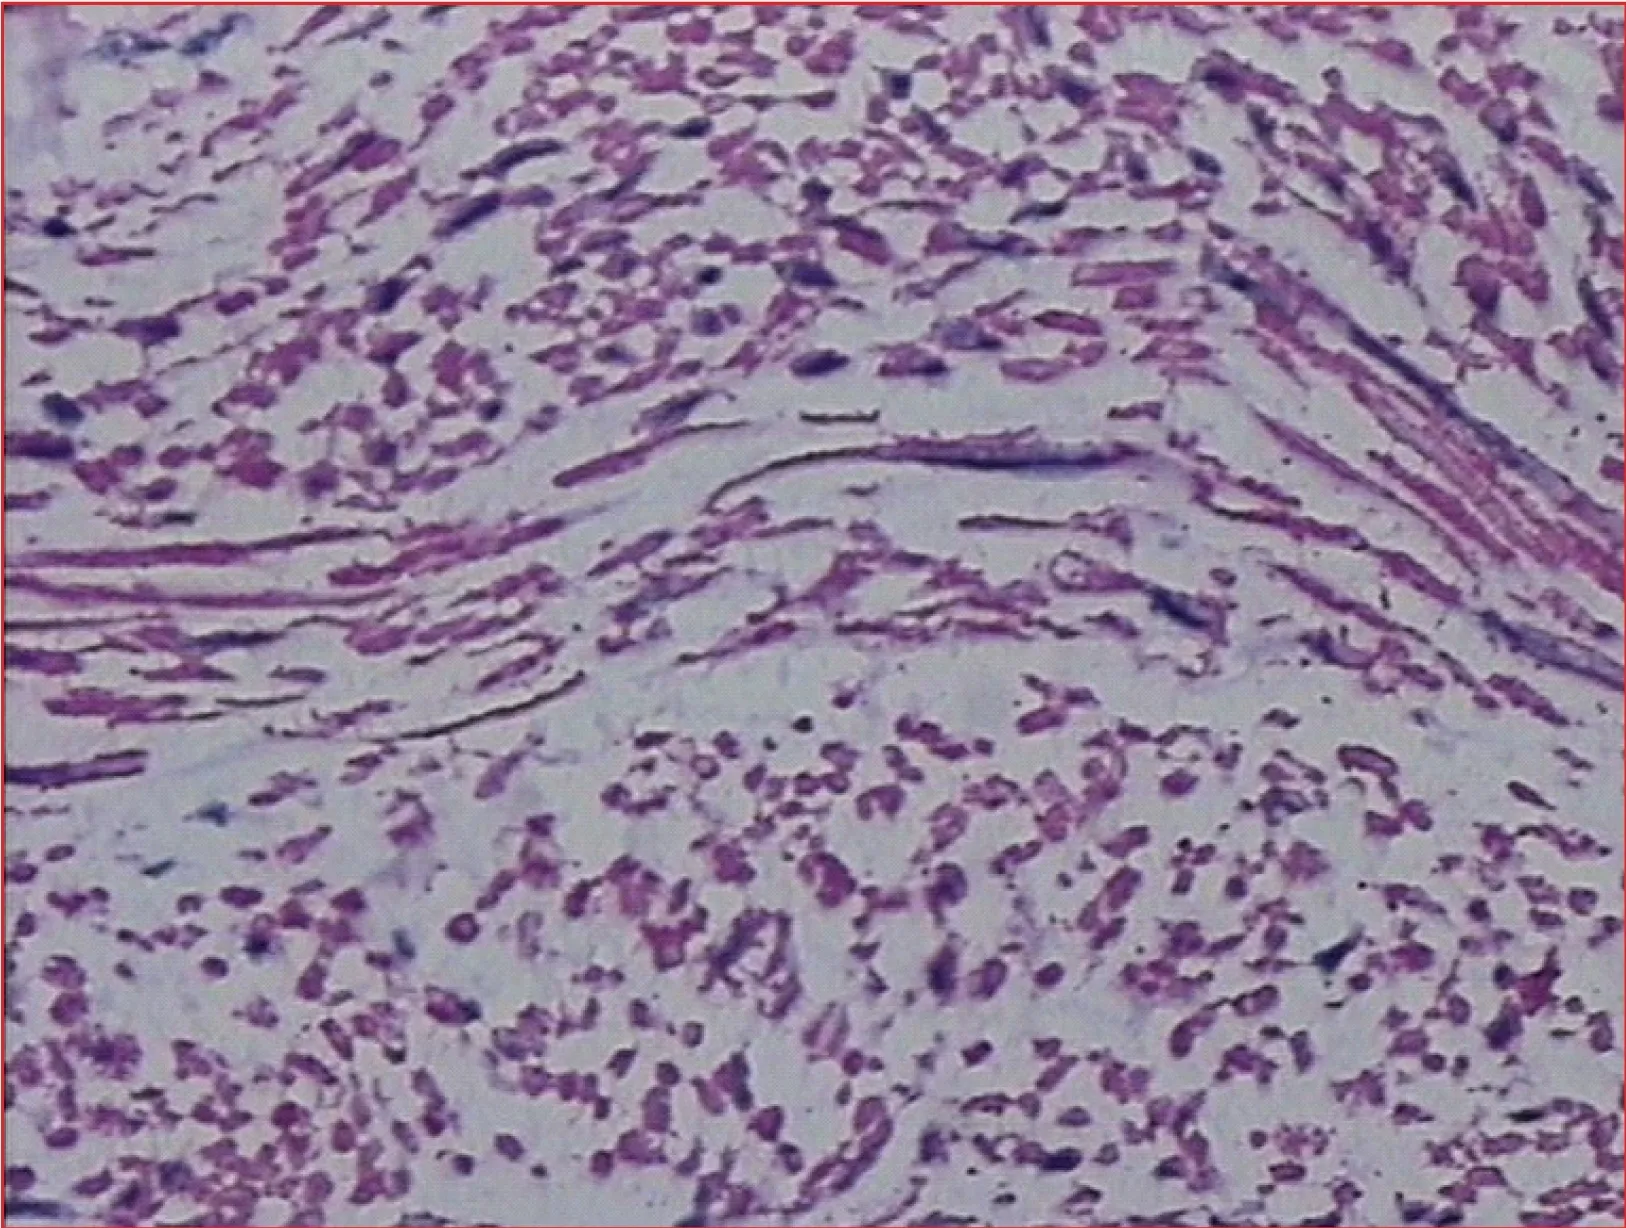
Positive Desmin immunostaining (20x).
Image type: pathology (immunostaining)